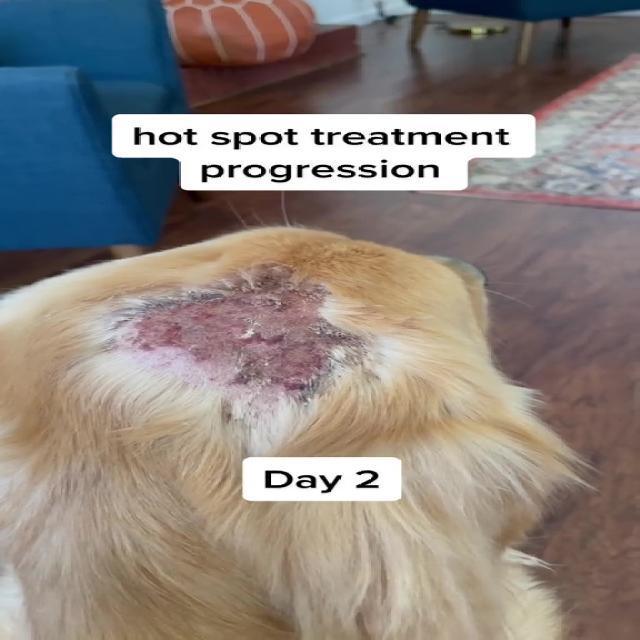
Canine dermatitis — inflammation of the skin presenting with erythema, pruritus, papules, and excoriation. May be allergic, contact, or atopic in origin.